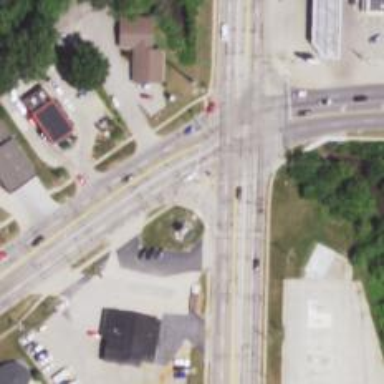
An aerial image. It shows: Crossing with marked lines on the road.